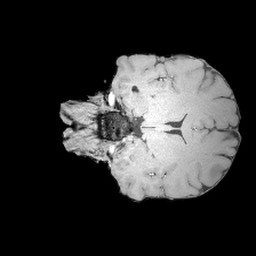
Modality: MP2RAGE
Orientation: coronal